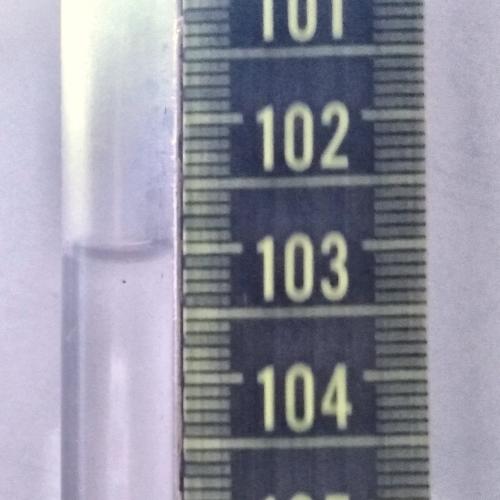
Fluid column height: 103.0 cm